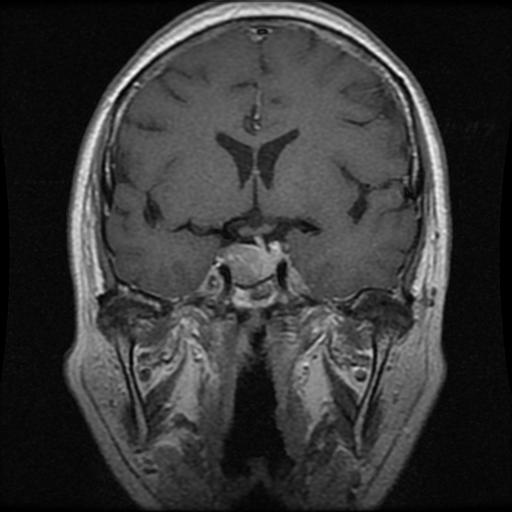
Label: pituitary